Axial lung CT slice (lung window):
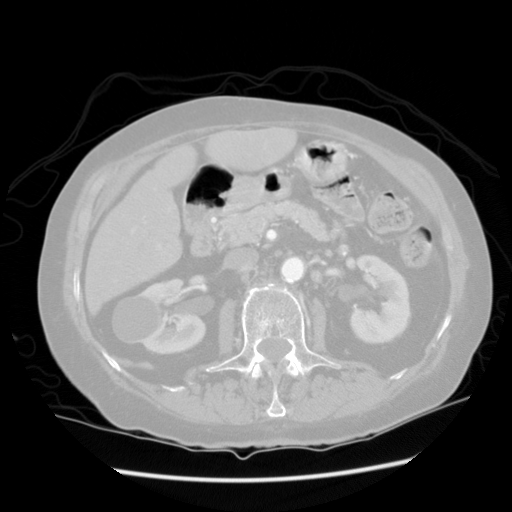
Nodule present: no